Question: I'm trying to compile <URL> and tried compiling it with VC++ Express.
Everything seems to compile alright (the viewer sample works), except for the Python wrapper. I changed the output folder of freenect, which places freenect.lib in another folder to prevent a collision. When I changed this it and try to compile cython_freenect I get:
'''
1>------ Build started: Project: ZERO_CHECK, Configuration: Release Win32 ------
2>------ Build started: Project: freenect, Configuration: Release Win32 ------
2> Creating library C:/IvoPython/Kinect/Driver/lib/Release/freenect.lib and object C:/IvoPython/Kinect/Driver/lib/Release/freenect.exp
2> freenect.vcxproj -> C:\IvoPython\Kinect\Driver\Release
reenect.dll
3>------ Build started: Project: freenect_sync, Configuration: Release Win32 ------
3> Creating library C:/IvoPython/Kinect/Driver/lib/Release/freenect_sync.lib and object C:/IvoPython/Kinect/Driver/lib/Release/freenect_sync.exp
3> freenect_sync.vcxproj -> C:\IvoPython\Kinect\Driver\Release
reenect_sync.dll
4>------ Build started: Project: cython_freenect, Configuration: Release Win32 ------
4>LINK : fatal error LNK1149: output filename matches input filename 'C:\IvoPython\Kinect\Driver\lib\Release
reenect.lib'
========== Build: 3 succeeded, 1 failed, 0 up-to-date, 0 skipped ==========
'''
It's strange that it can't find the library, because it just created it and I manually linked it to the library.

As far as I know I followed all the steps in the <URL>.
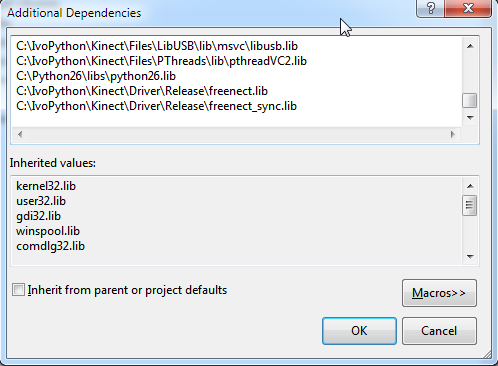
Answer: Somehow the linker got a wrong argument: the output file matches one of the input files.
Is C:/IvoPython/Kinnect/Driver an exisiting path from your download ?
You should try to choose a build target outside Kinnect, maybe C:/IvoPython/build